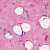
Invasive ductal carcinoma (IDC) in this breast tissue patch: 0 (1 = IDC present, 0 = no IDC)